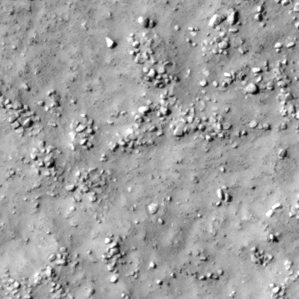
Label: non_frost